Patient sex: M
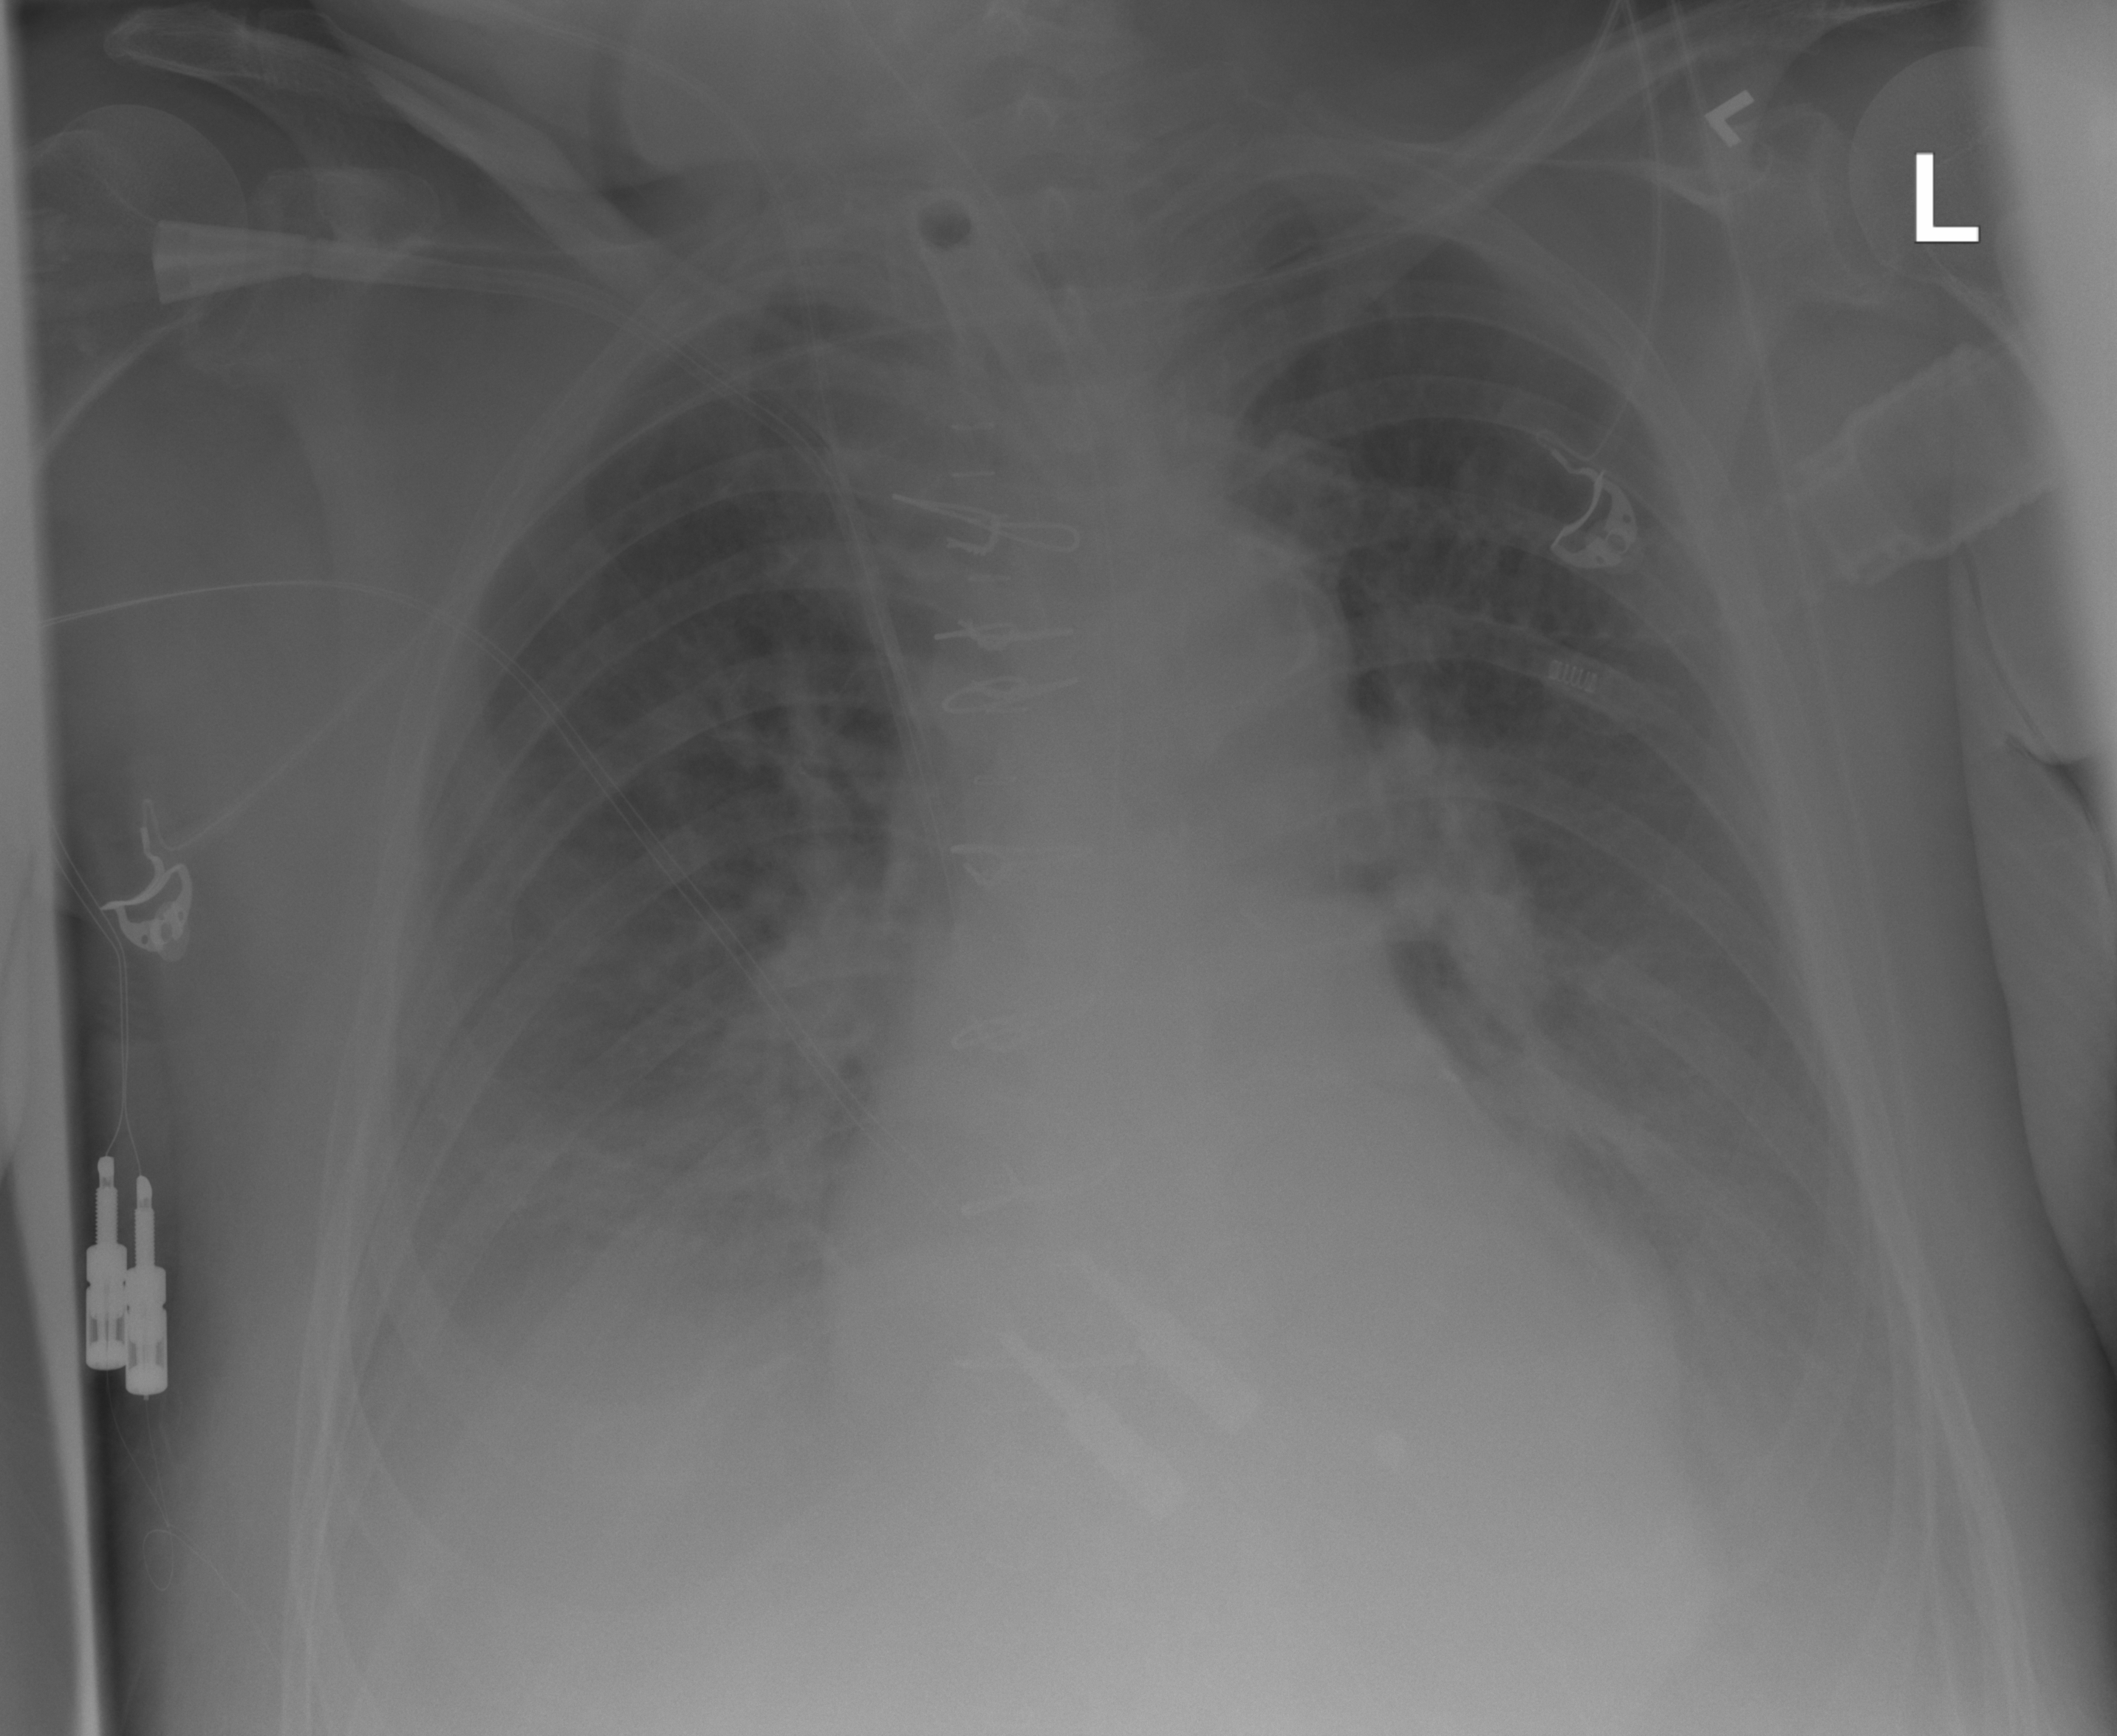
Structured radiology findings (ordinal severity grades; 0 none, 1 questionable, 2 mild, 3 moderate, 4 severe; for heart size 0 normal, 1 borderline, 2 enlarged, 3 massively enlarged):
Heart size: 0
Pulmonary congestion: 2
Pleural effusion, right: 2
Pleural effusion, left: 2
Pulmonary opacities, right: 1
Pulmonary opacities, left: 0
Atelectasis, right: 2
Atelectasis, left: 2